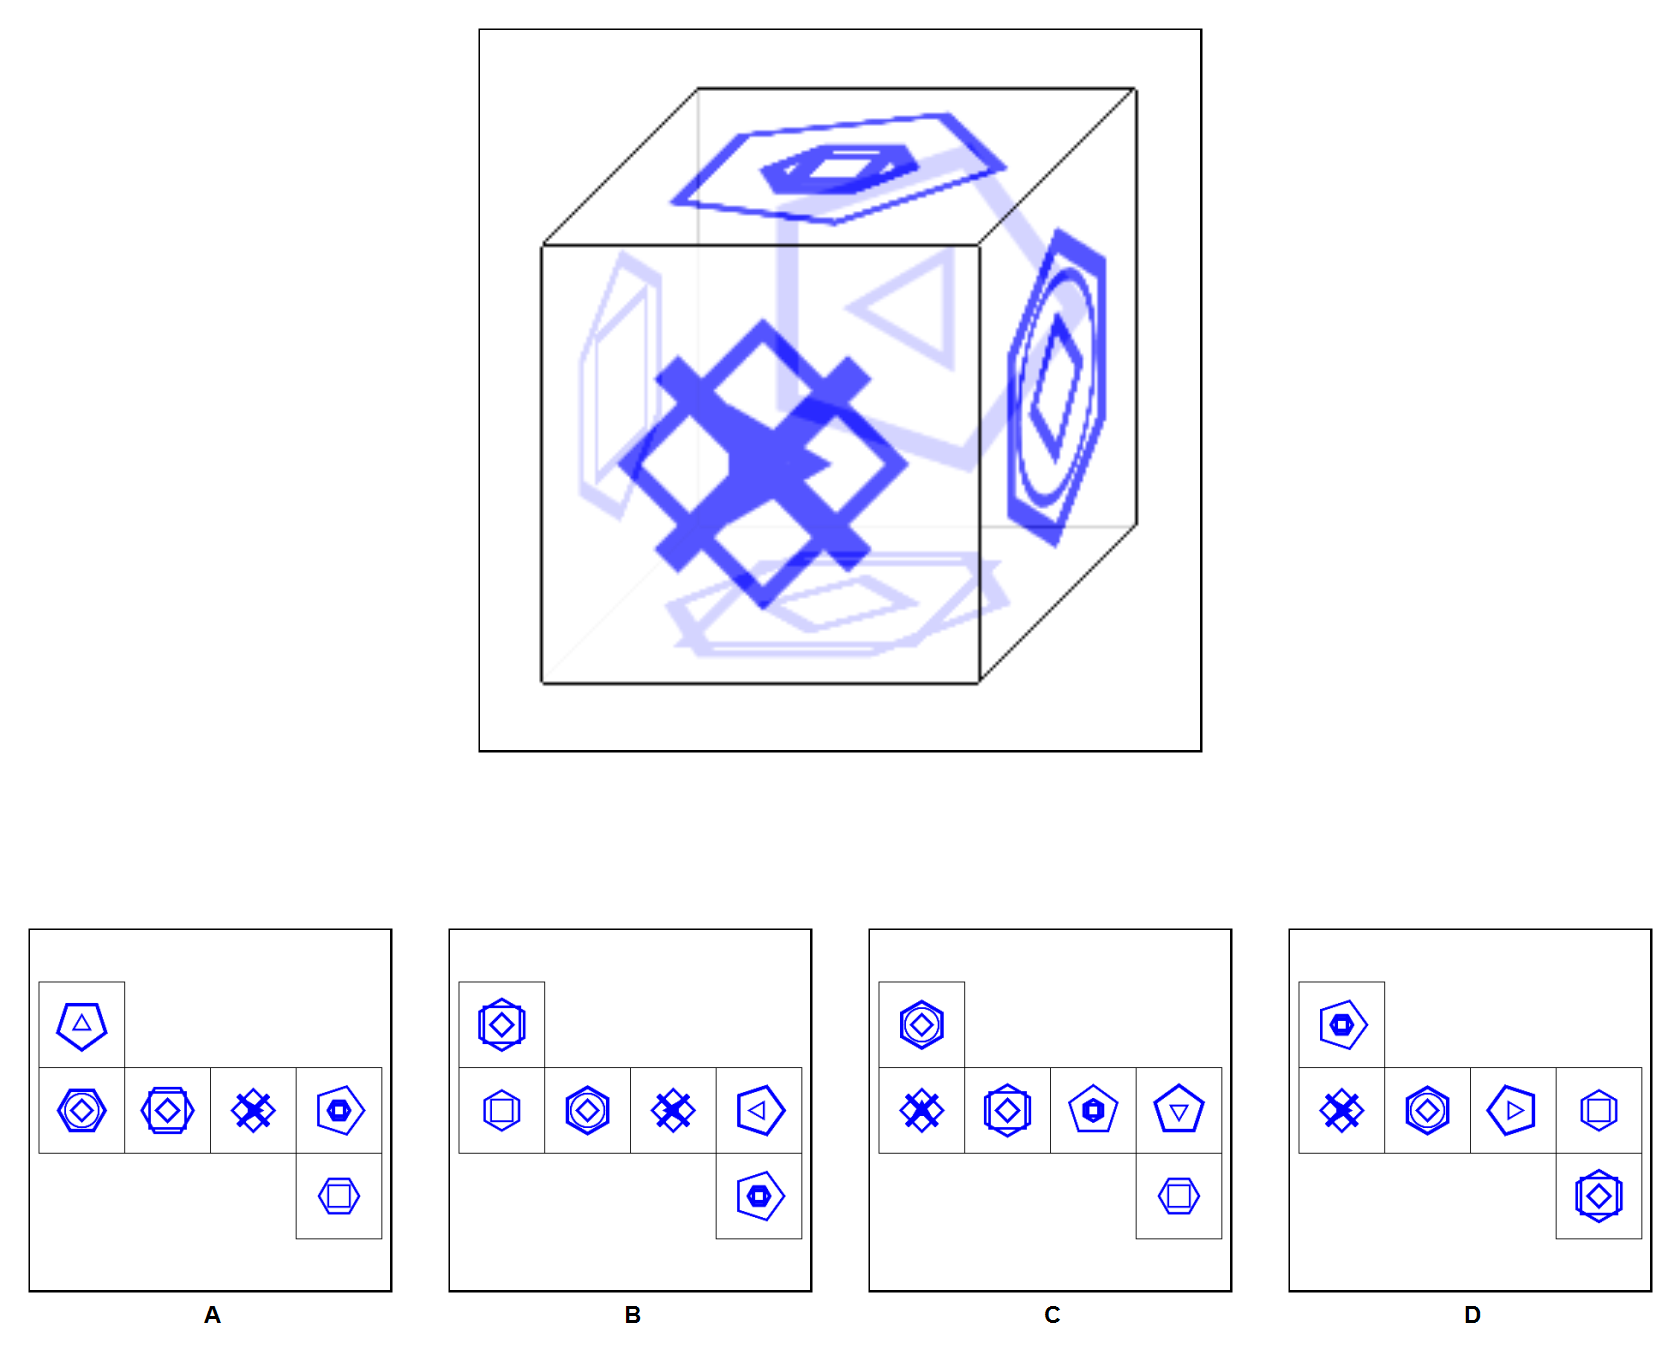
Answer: D